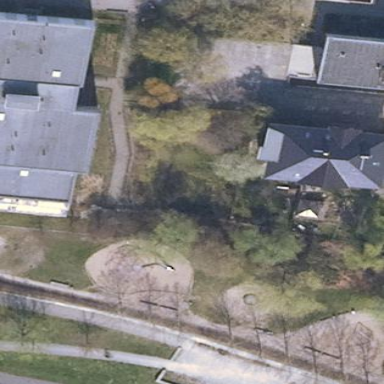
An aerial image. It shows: Playground area for leisure land.